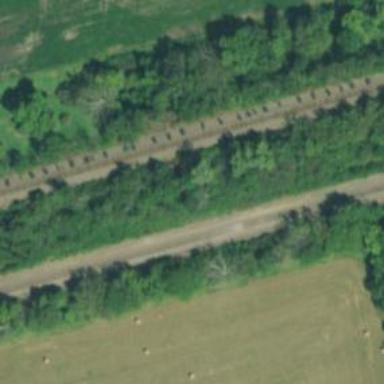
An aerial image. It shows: Railway track.